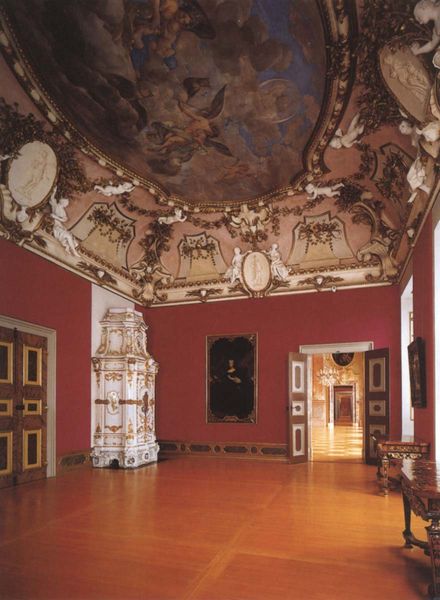
Titel: Schloss Rastatt
Künstler: Domenico Egidio Rossi
Standort: Rastatt, Schloss (EU - D - BW)
Schlagwörter: gemälde, himmel, raum, tür, zimmer, rot, schloss, bild, innenraum, kalt, boden, decke, kamin, ofen, engel, parkett, türe, saal, flügeltür, durchgang, parkettboden, rosette, fresko, kachelofen, enfilade, medaillons, sall, deckenfresko